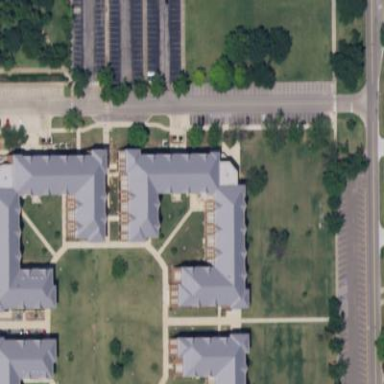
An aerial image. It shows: University building.